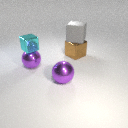
large purple metal sphere below small cyan metal cube